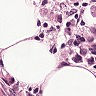
Metastatic tissue present: yes